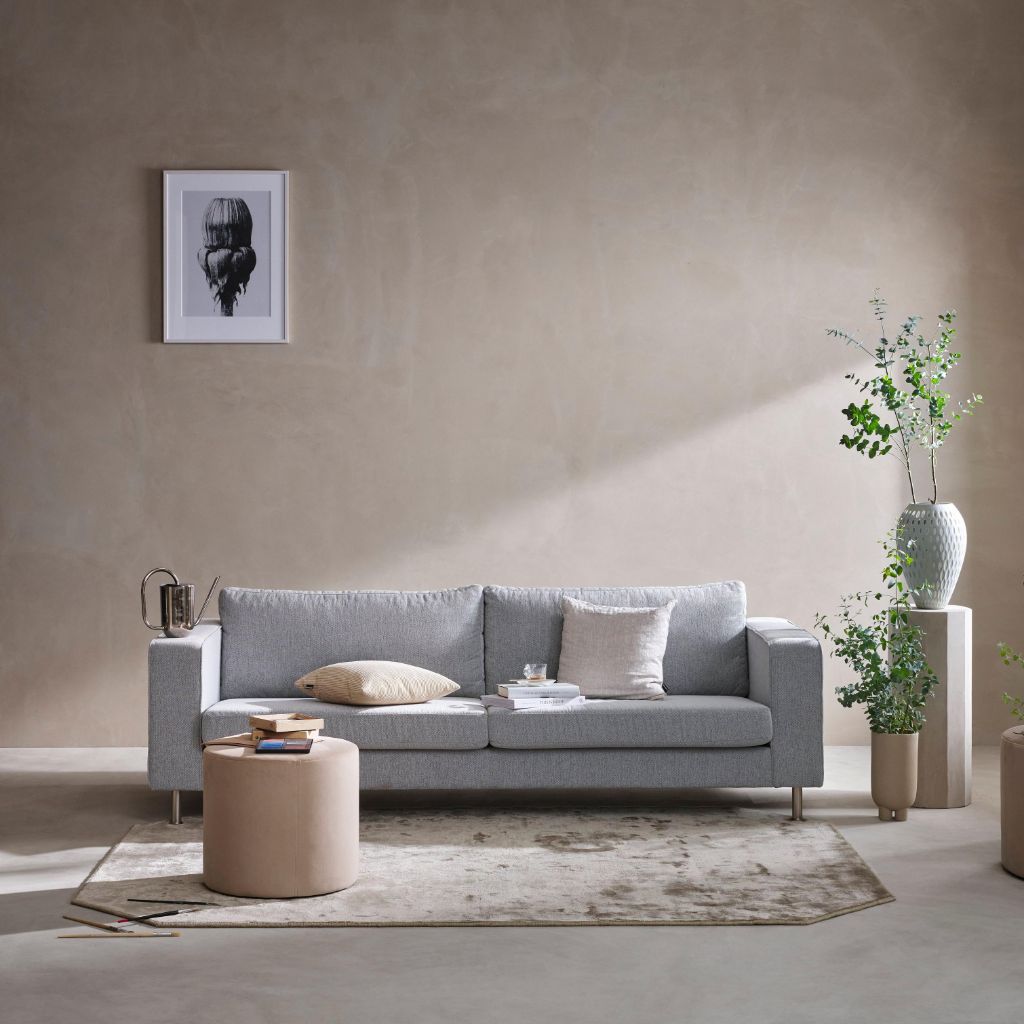
living room, gray fabric sofa, paint wallpaper, with solid pattern, concrete flooring, with smooth pattern, minimalist